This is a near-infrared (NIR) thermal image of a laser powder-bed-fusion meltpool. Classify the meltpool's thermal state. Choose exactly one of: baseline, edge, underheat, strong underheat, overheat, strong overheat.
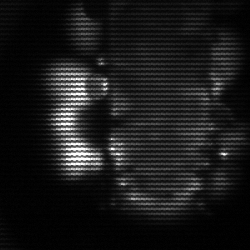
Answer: strong underheat